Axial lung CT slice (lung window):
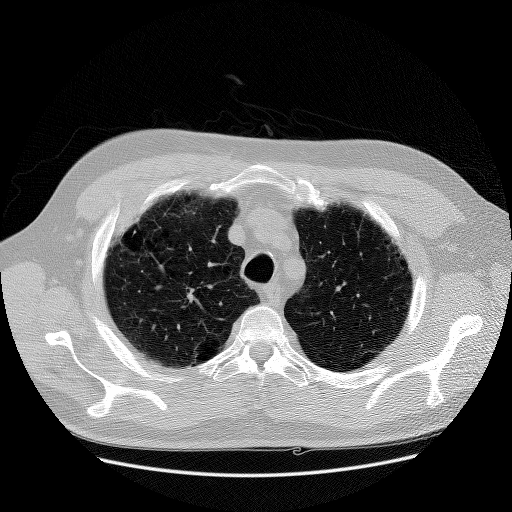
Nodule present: no